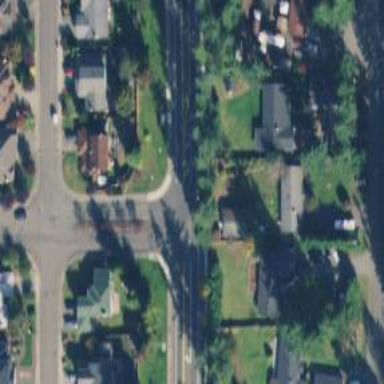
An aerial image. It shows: Tertiary road with asphalt surface and sidewalk on the left side.